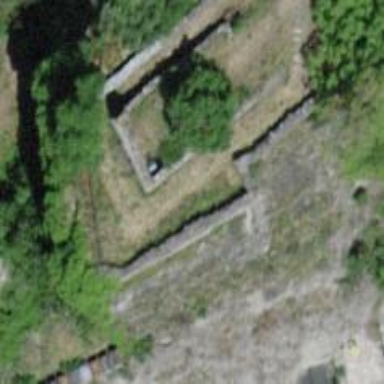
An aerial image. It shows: City wall in the picture.